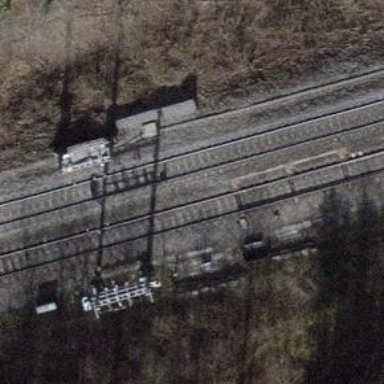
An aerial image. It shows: Railway switch.